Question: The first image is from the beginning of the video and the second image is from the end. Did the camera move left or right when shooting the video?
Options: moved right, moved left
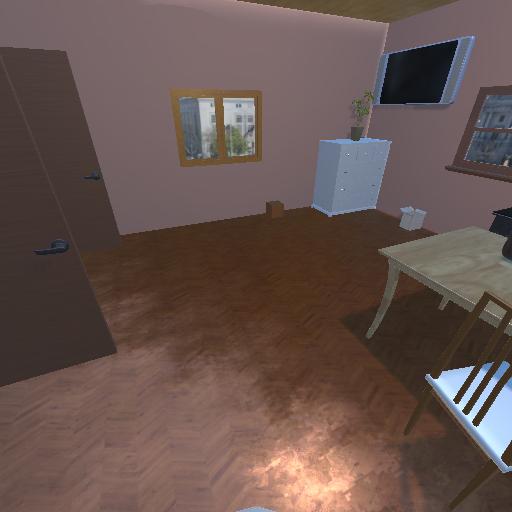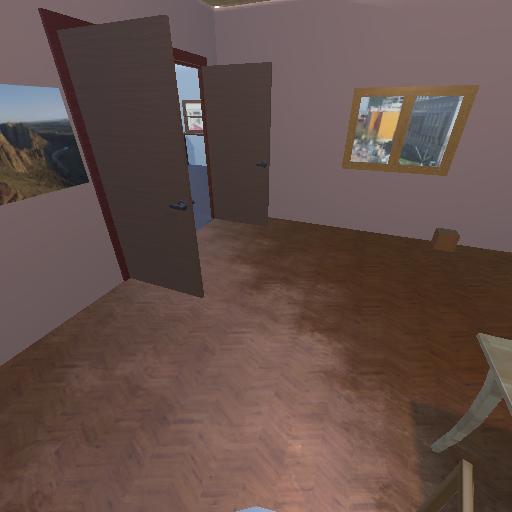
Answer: moved right